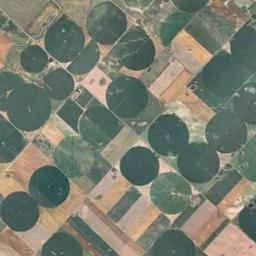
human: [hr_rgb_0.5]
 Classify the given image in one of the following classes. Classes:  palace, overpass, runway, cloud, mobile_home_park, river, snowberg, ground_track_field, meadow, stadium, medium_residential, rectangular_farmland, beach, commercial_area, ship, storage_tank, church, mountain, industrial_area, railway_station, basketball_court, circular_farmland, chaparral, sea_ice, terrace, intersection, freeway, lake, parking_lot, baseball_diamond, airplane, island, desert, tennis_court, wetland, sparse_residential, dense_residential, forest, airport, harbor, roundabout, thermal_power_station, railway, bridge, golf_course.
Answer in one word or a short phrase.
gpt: circular_farmland